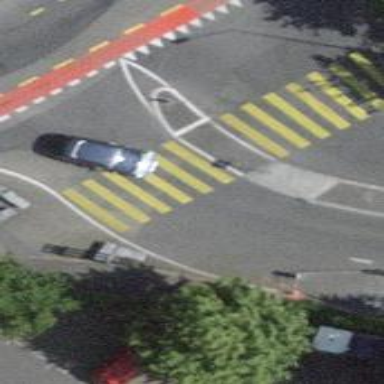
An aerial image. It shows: Kerb barrier.